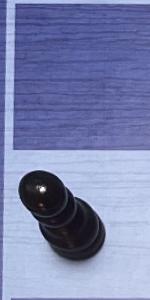
Label: Pawn_Black